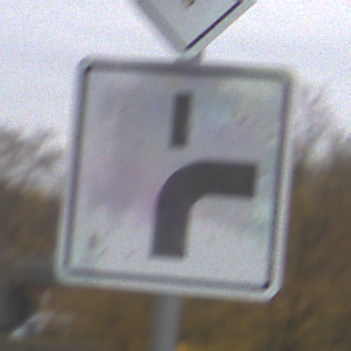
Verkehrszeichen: VerlaufVorfahrtsstrasse8
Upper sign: Vorfahrtsstrasse
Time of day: Midday
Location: Outdoor (Suburban)
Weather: Overcast
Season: NotSpecified
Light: Natural